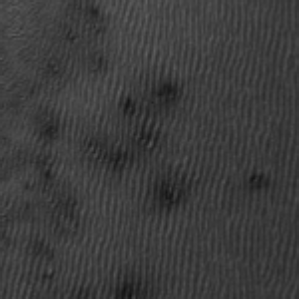
Label: frost